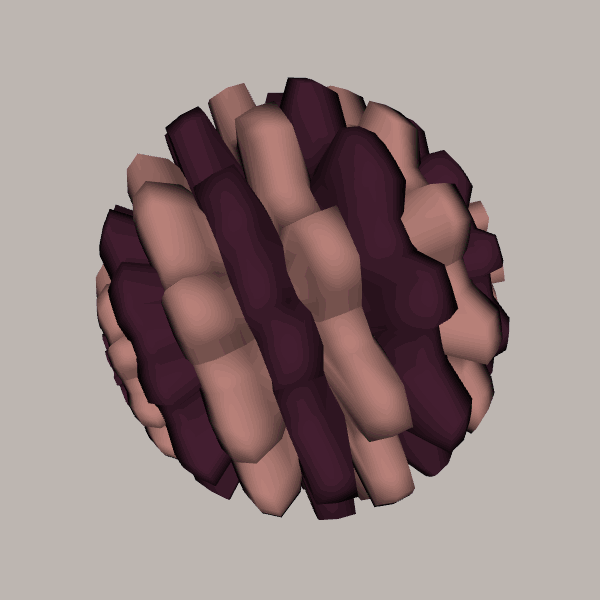
Background: light